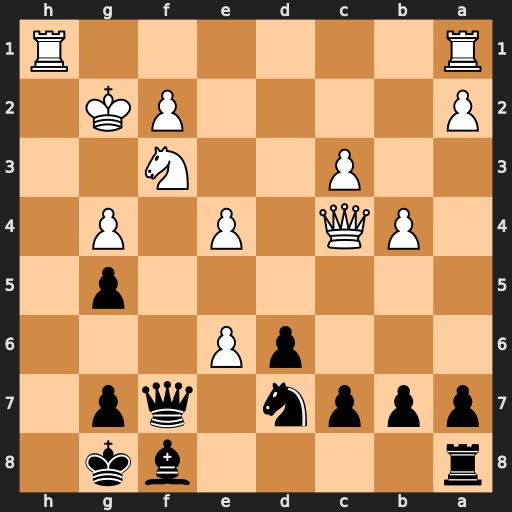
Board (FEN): r4bk1/pppn1qp1/3pP3/6p1/1PQ1P1P1/2P2N2/P4PK1/R6R
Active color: b
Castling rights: -
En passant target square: -
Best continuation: Qxf3+ Kxf3 Ne5+ Kg3 Nxc4